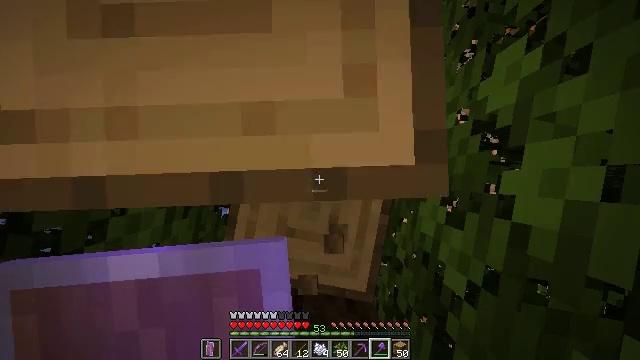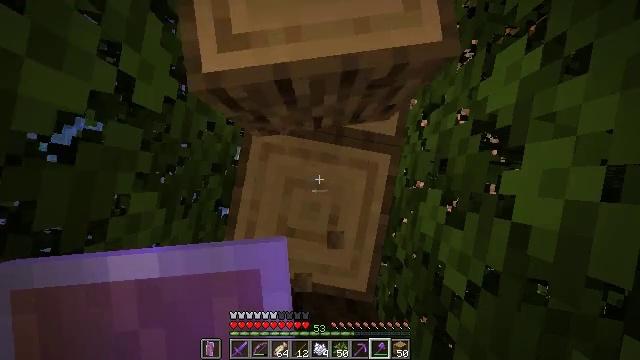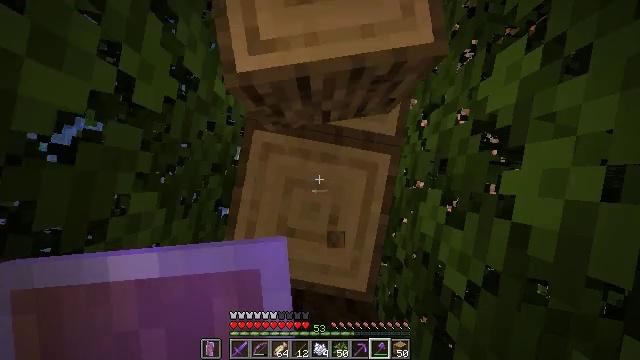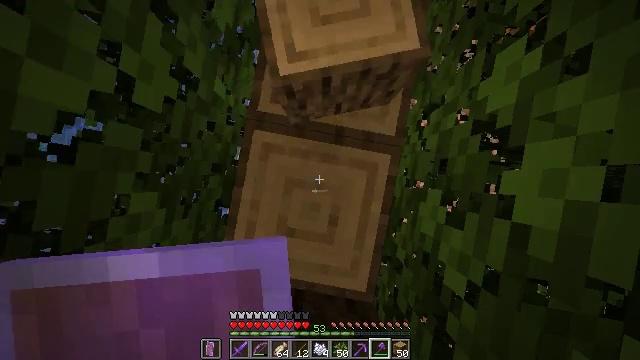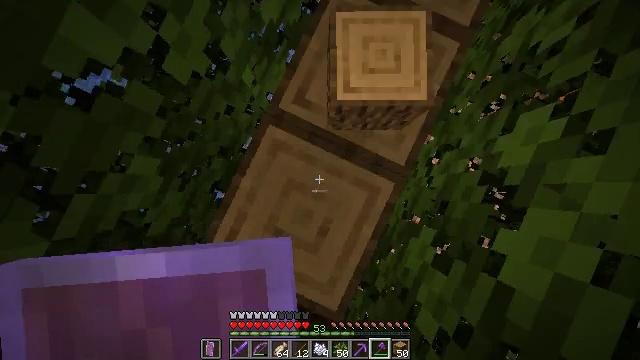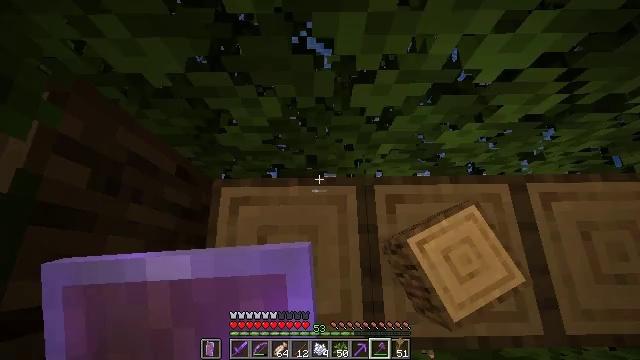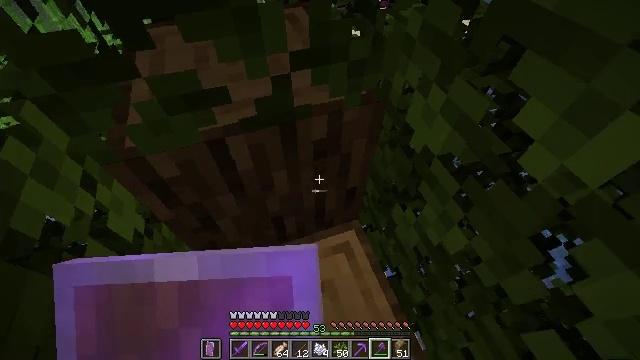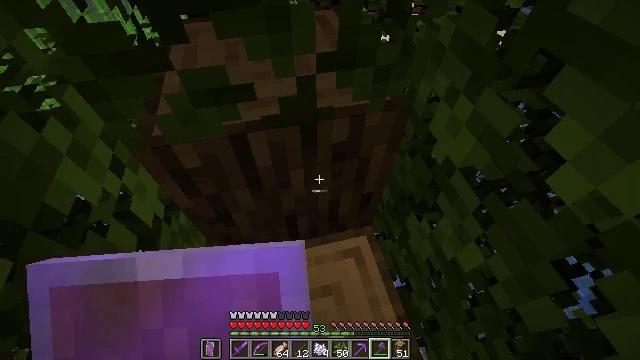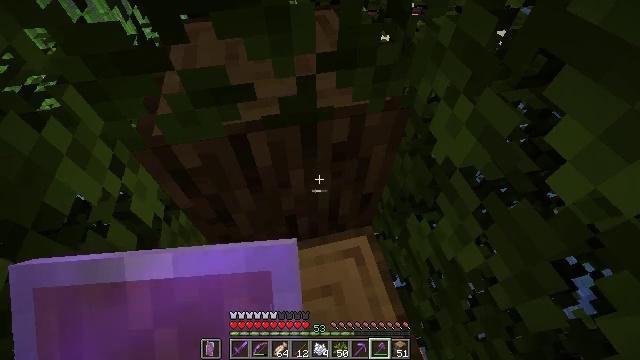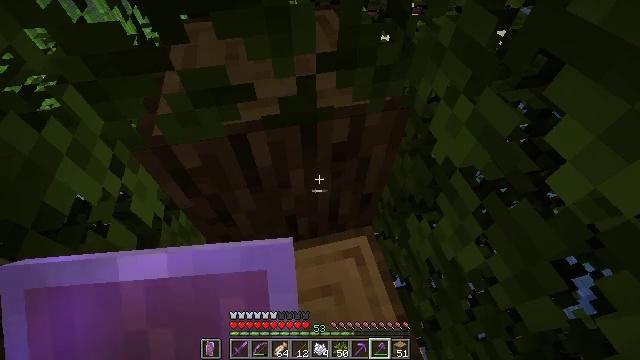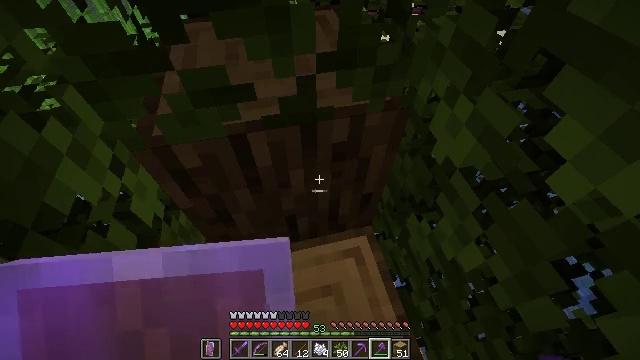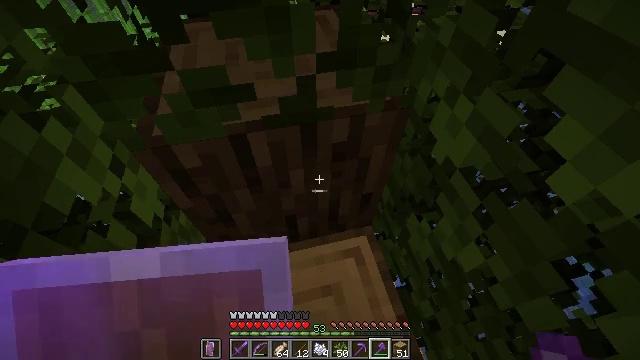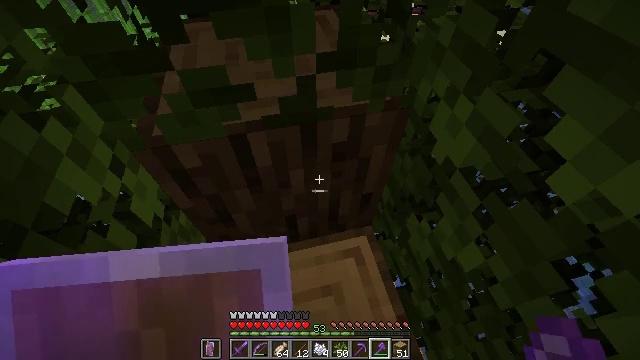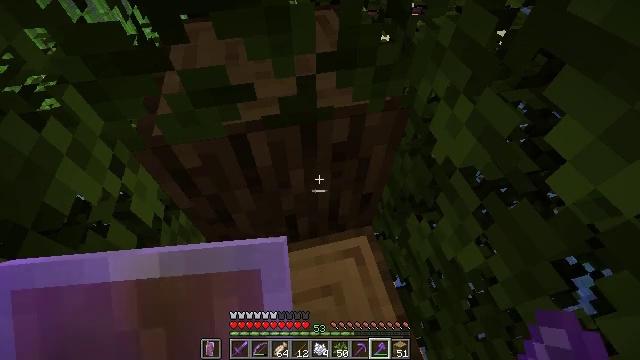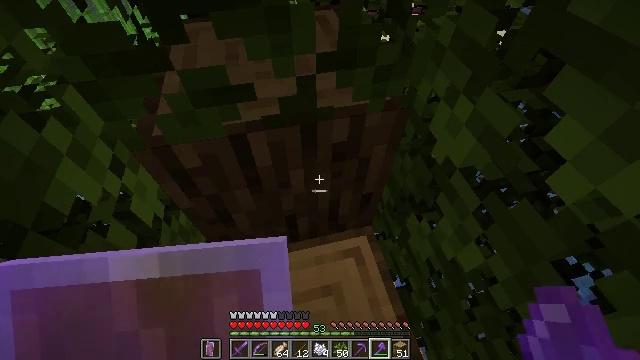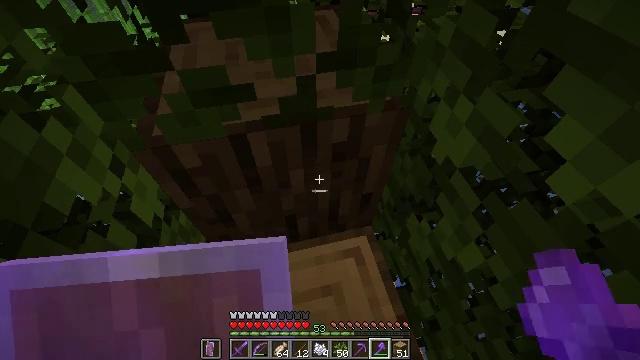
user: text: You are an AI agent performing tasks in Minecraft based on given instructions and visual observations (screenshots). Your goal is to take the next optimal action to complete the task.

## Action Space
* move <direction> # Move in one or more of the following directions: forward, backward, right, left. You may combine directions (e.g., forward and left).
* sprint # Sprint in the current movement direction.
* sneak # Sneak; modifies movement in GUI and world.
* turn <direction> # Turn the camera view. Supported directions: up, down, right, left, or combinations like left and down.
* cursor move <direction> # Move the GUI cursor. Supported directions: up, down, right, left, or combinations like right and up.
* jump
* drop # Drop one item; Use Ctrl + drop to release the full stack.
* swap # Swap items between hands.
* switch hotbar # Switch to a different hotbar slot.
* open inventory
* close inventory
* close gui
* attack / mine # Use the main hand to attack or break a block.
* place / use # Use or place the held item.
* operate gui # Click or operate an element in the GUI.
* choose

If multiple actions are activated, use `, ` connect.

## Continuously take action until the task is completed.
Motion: motion action
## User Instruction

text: Mine the oak log.
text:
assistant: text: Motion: no_op
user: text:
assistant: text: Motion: no_op
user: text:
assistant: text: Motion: no_op
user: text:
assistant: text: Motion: turn left and up
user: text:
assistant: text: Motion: turn left and up
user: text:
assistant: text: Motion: turn left and up
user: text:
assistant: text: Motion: turn left
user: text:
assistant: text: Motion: no_op
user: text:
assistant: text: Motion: no_op
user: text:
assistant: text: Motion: no_op
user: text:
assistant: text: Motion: no_op
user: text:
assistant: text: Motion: no_op
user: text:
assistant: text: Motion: no_op
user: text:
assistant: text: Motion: no_op
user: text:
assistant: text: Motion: no_op
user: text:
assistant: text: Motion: no_op
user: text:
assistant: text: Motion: no_op
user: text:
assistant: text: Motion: no_op
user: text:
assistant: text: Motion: attack / mine
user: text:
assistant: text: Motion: attack / mine
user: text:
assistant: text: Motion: attack / mine
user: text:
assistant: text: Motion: attack / mine
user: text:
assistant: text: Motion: attack / mine
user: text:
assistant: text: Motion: attack / mine
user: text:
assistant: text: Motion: no_op
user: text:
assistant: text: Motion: no_op
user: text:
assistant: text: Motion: no_op
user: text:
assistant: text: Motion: no_op
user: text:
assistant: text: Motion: no_op
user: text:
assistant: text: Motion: no_op